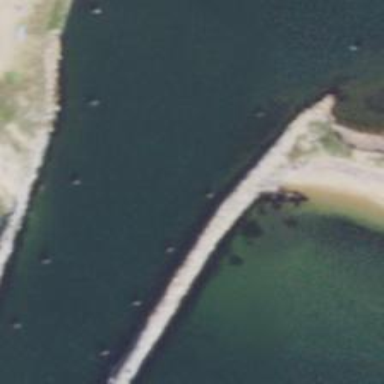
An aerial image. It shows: Breakwater structure.